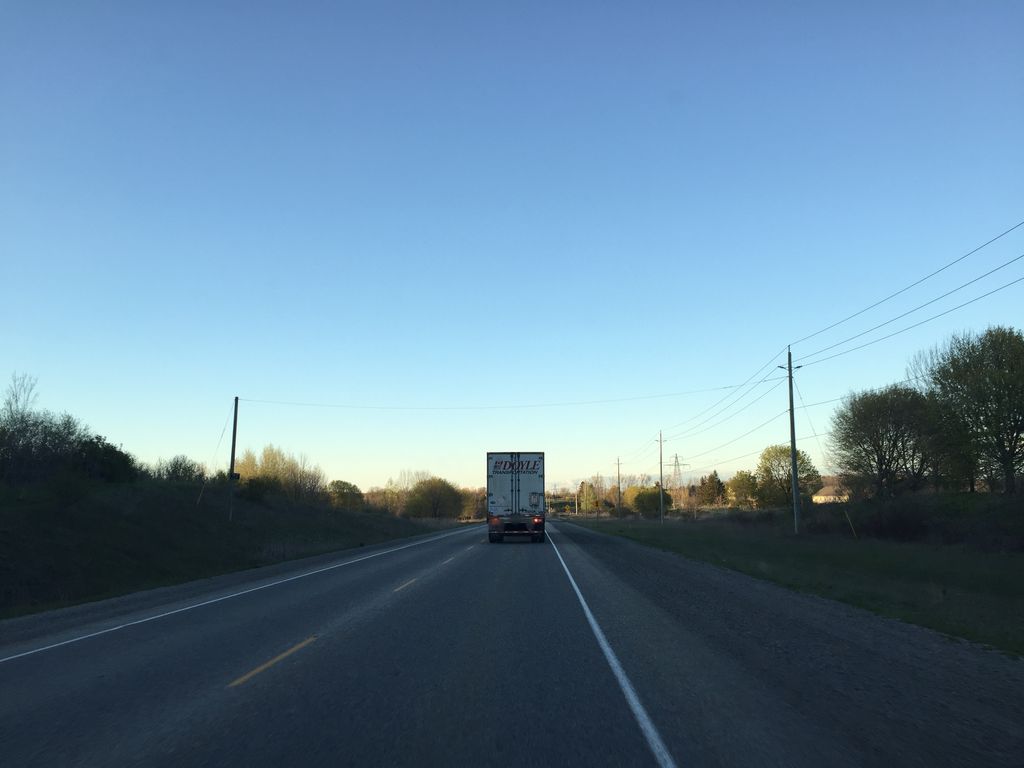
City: kitchener-waterloo